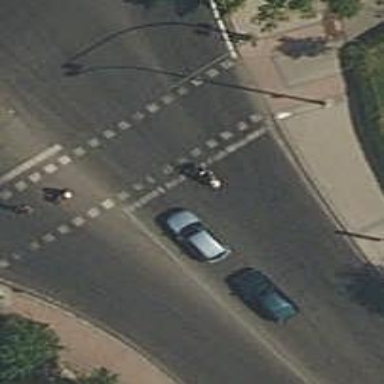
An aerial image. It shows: Road crossing with traffic signals.